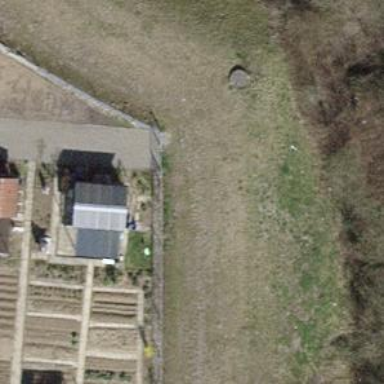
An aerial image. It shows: Gate.